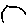
Label: hexagon